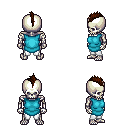
a pixel art fantasy rpg character, male body template, skeleton, teal tunic, white pants, brown mohawk hairstyle, four views (front, back, left, right), 2x2 character sprite sheet, small pixel art, hard edges, no anti-aliasing